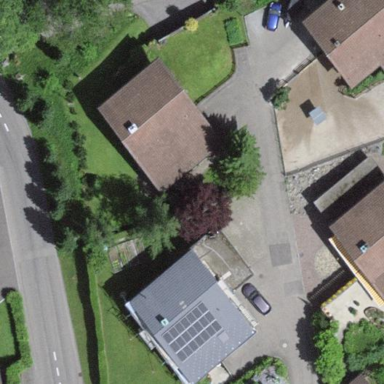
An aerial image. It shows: Detached building.